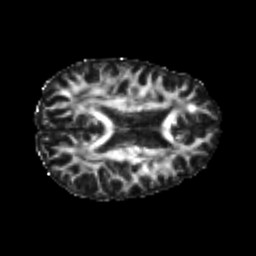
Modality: FA
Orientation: axial
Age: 20
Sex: male
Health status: healthy
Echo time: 0.074 s